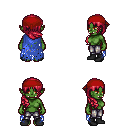
a pixel art fantasy rpg character, female body template, orc, green skin, blue tattered cape, metal pants, ruby red right-swept hairstyle, red bandana, black shoes, four views (front, back, left, right), 2x2 character sprite sheet, small pixel art, hard edges, no anti-aliasing